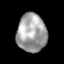
Tissue: lung
Cell type: Epithelial cells
Senescence score: 0.2412
Nuclear area (px): 1101
Mean DAPI intensity: 162.28